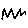
Label: zigzag